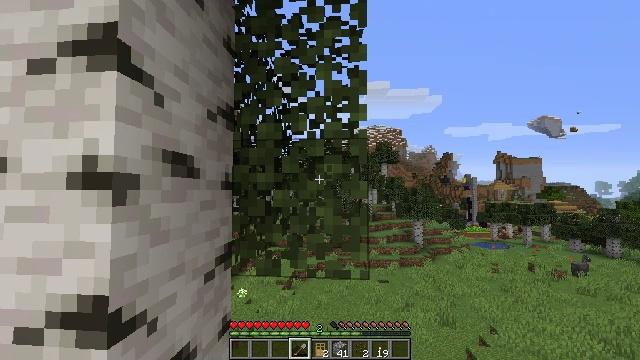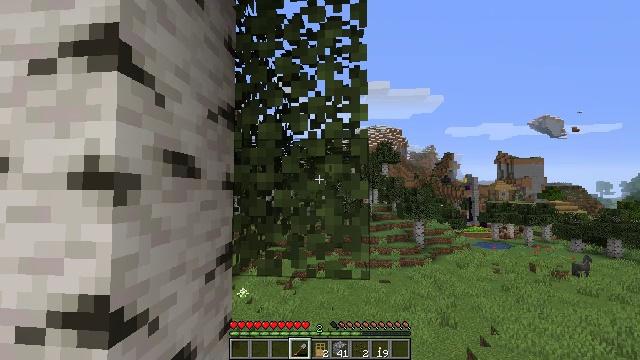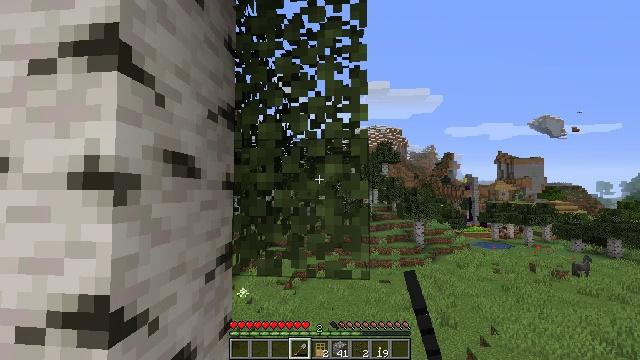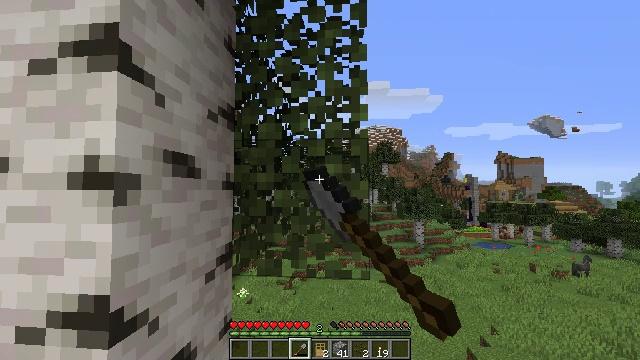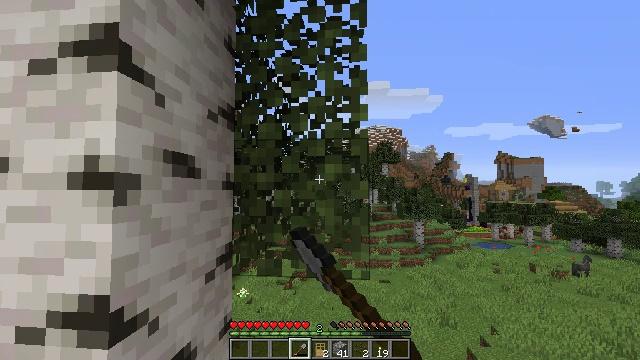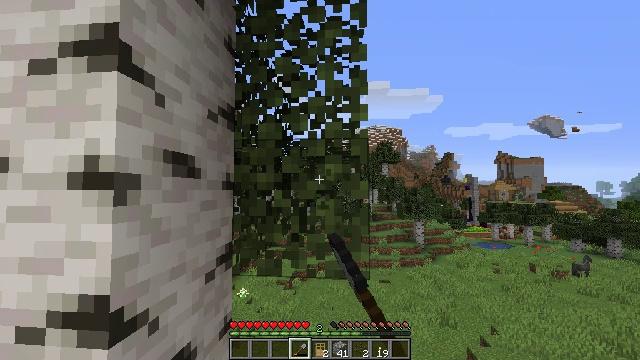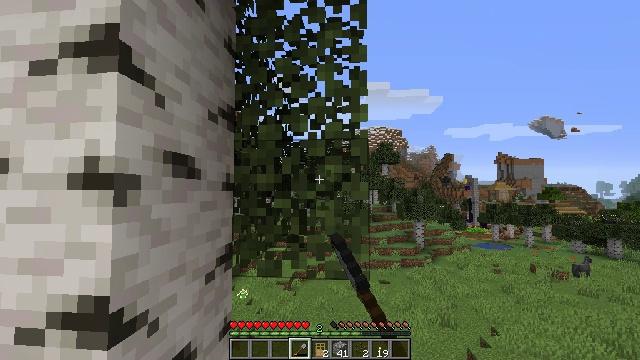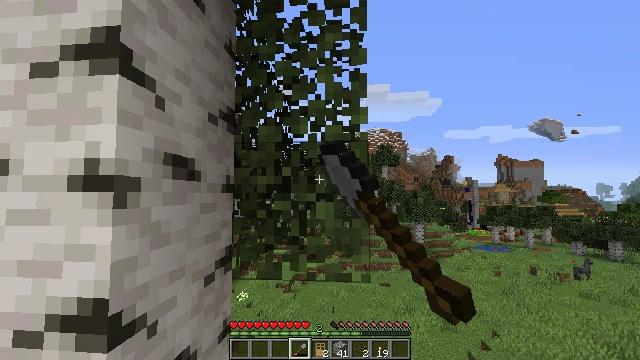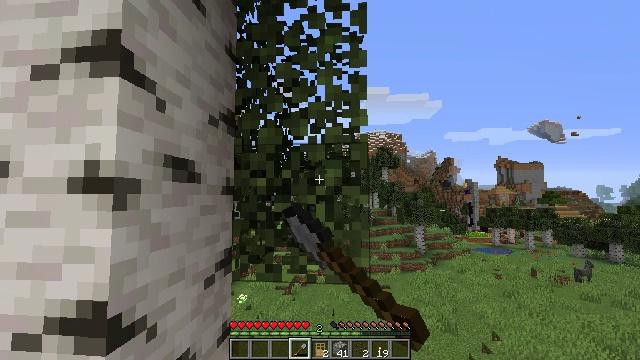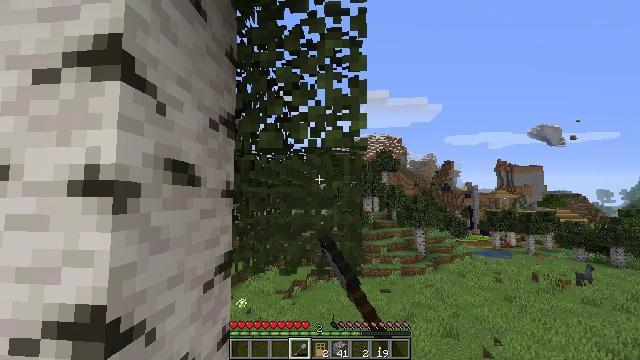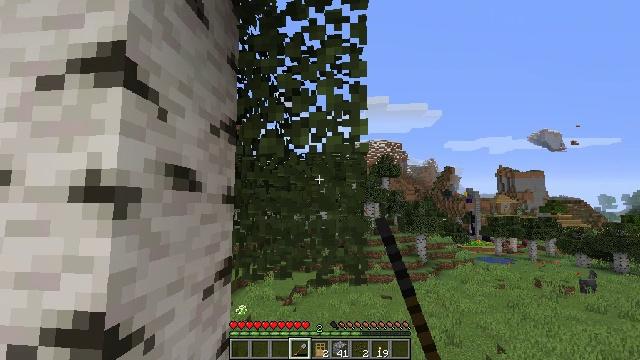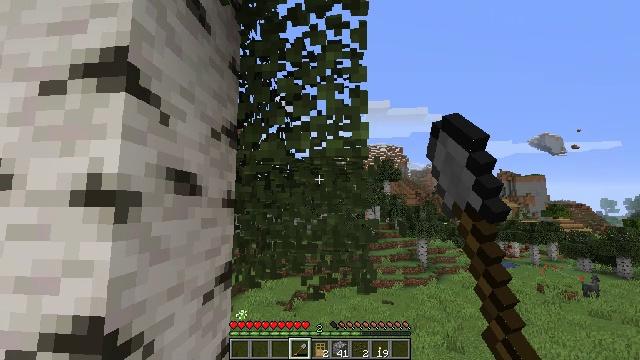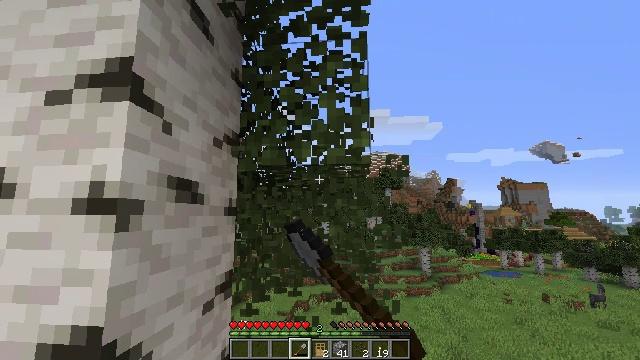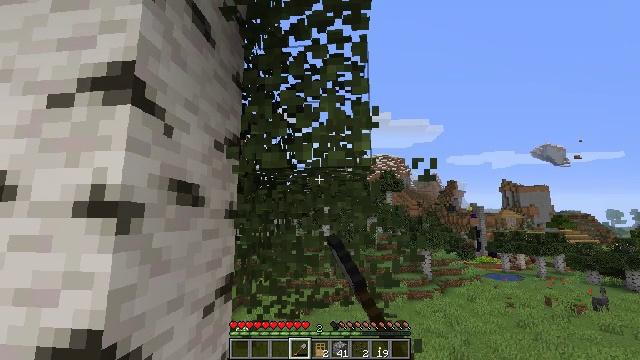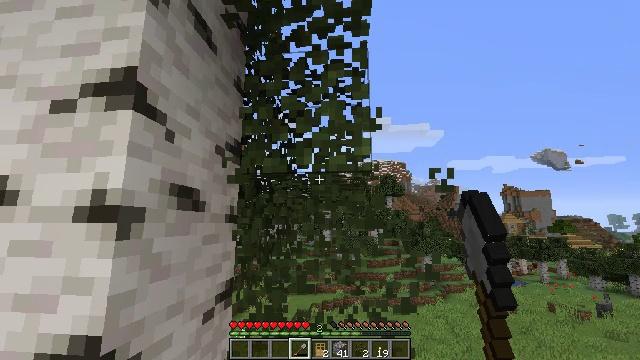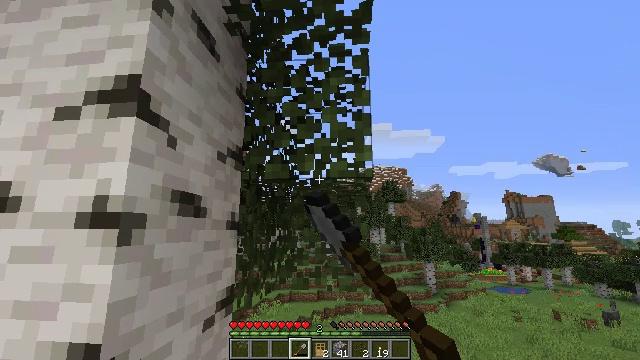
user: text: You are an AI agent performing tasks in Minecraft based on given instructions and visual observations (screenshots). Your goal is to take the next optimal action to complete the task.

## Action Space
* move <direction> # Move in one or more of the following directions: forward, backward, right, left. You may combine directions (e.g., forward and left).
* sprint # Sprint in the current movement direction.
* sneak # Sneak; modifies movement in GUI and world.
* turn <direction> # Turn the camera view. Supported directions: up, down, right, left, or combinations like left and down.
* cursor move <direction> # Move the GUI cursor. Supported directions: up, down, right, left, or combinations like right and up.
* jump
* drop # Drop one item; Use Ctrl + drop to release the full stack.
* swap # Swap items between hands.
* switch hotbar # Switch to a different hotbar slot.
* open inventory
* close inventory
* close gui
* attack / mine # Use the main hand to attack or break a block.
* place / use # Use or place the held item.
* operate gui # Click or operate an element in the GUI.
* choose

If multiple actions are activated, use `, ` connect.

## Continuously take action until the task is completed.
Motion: motion action
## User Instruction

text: Gather birch leaves using hands or shears.
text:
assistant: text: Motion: attack / mine
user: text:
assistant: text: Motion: attack / mine
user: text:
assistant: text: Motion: attack / mine
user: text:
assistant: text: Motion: attack / mine
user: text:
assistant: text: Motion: attack / mine
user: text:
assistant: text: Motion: attack / mine
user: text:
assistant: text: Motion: attack / mine
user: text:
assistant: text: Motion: attack / mine
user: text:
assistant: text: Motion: attack / mine
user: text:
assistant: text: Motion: turn up, attack / mine
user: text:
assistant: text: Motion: attack / mine
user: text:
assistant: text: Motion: turn up, attack / mine
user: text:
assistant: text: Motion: attack / mine
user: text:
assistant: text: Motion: turn up, attack / mine
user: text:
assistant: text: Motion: turn up, attack / mine
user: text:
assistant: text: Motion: turn up, attack / mine
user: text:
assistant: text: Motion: turn up, attack / mine
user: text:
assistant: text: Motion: turn up, attack / mine
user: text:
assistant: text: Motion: attack / mine
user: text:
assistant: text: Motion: attack / mine
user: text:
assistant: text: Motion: attack / mine
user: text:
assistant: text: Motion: attack / mine
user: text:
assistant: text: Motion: attack / mine
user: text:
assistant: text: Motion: attack / mine
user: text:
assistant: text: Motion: attack / mine
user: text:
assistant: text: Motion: move forward, attack / mine
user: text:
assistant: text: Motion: move forward, attack / mine
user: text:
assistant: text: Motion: move forward, attack / mine
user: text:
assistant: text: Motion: move forward, attack / mine
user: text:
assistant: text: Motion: attack / mine